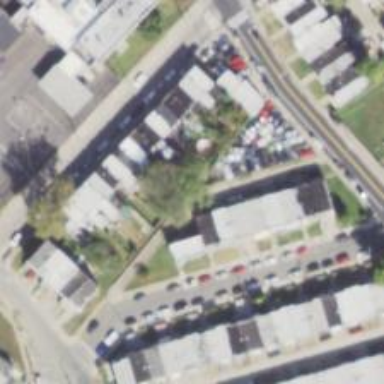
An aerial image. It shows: Alleyway designated as service road.